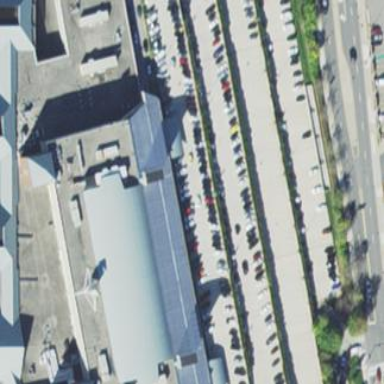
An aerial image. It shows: Garage building used for parking purposes.